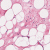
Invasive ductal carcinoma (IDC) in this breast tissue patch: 0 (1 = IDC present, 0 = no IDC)